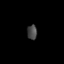
Tissue: lung
Cell type: Endothelial cells
Senescence score: 0.5618
Nuclear area (px): 142
Mean DAPI intensity: 70.275